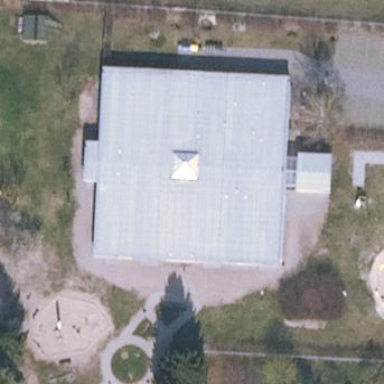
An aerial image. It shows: Kindergarten.